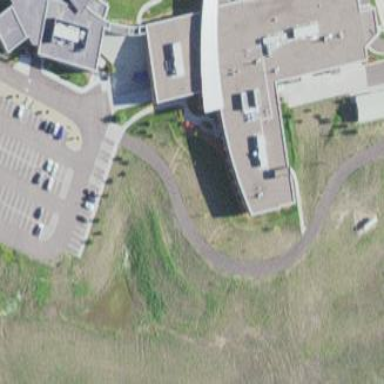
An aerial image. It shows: Hospital building.